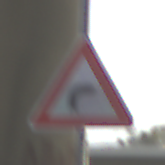
Verkehrszeichen: KurveRechts
Umgebung: Outdoor, Suburban
Tageszeit: SunriseSunset
Wetter: PartlyCloudy
Licht: Natural
Jahreszeit: NotSpecified
Kontrast: MediumContrast